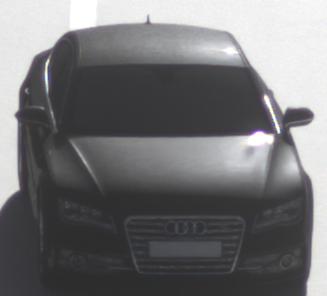
Make: Audi
Model: S7 Sportback cod
Detailed model: S7 (4G) Sportback
Model produced from: 2012/06
Model produced until: 2014/05
Doors: 5
Color: black
Road condition: dry road
Daytime: morning or afternoon
Contrast: high contrast